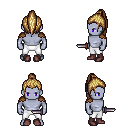
a pixel art fantasy rpg character, male body template, dark elf, purple skin, leather shoulder armor, white pants, blonde long topknot hairstyle, maroon shoes, dagger, four views (front, back, left, right), 2x2 character sprite sheet, small pixel art, hard edges, no anti-aliasing